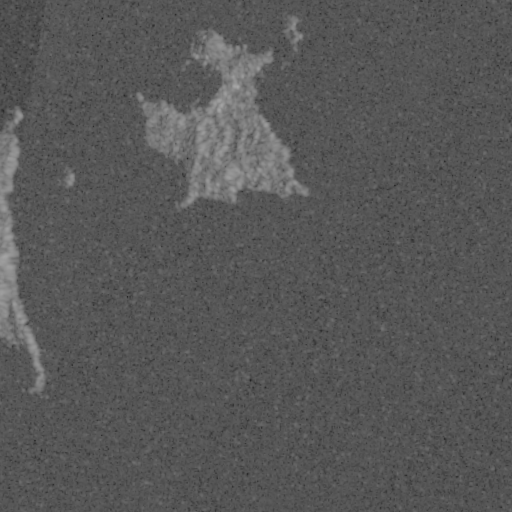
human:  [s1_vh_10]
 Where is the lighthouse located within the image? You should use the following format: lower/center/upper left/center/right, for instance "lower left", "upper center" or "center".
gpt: The lighthouse is located in the upper center of the image.
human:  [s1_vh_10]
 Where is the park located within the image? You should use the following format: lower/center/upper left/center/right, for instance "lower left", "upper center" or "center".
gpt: The park is located in the upper center of the image.
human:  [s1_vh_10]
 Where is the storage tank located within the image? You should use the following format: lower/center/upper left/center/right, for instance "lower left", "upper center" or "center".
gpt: The storage tank is located in the upper center of the image.
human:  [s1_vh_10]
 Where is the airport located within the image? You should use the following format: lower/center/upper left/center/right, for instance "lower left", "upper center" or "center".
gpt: There is no airport in the image.

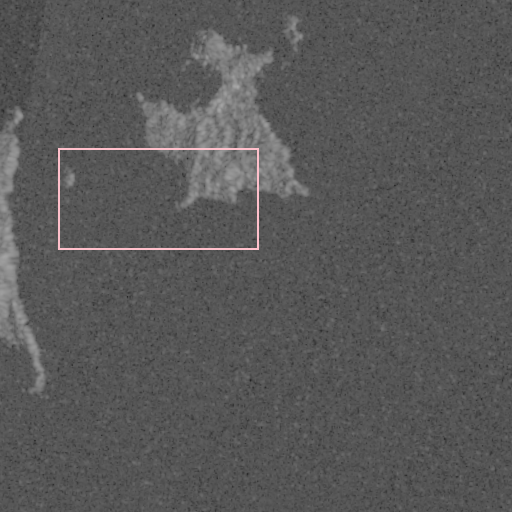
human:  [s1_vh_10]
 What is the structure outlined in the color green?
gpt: There is no green outline.
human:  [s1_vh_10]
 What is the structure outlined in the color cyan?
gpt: There is no structure outlined in cyan.